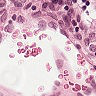
Metastatic tissue present: no